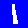
Digit: 1